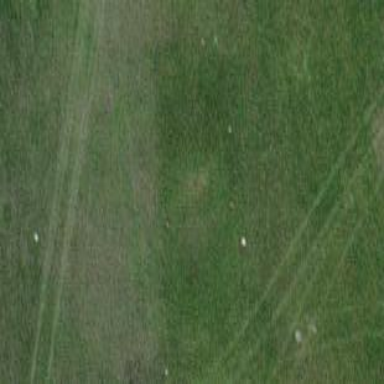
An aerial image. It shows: Golf tee.